Question: I want to create an MKOverlay that groups a few MKShapes together, but I'm having problems with the composited MKOverlayRenderer.
I'd like to avoid doing these all as separate MKOverlays and MKOverlayRenderers, because a) that's a lot of files and b) they're conceptually the same thing.
Here's what I have. From MyOverlay.h:
'''
@property (nonatomic) CLLocationCoordinate2D coordinate;
@property (nonatomic, readonly) MKMapRect boundingMapRect;
@property (strong, nonatomic, readonly) MKCircle *circle;
@property (strong, nonatomic, readonly) MKCircle *editCircle;
@property (strong, nonatomic, readonly) MKPolyline *radiusLine;
'''
From MyOverlay.m:
'''
- (id)initWithCoordinate:(CLLocationCoordinate2D)coordinate {
self = [super init];
if (self) {
_coordinate = coordinate;
_circle = [MKCircle circleWithCenterCoordinate:_coordinate radius:_radius];
_editCircle = [MKCircle circleWithCenterCoordinate:_coordinate radius:_radius * 0.1];
CLLocationCoordinate2D offset = [self translateCoord:_coordinate distanceLat:0.0 distanceLong:_radius];
CLLocationCoordinate2D coords[2];
coords[0] = _coordinate;
coords[1] = offset;
_radiusLine = [MKPolyline polylineWithCoordinates:coords count:2];
_boundingMapRect = MKMapRectUnion(MKMapRectUnion(_circle.boundingMapRect, _editCircle.boundingMapRect), _radiusLine.boundingMapRect);
}
return self;
}
'''
From MyOverlayRenderer.m:
'''
@interface MyOverlayRenderer ()
@property (nonatomic, strong) MKCircleRenderer *circleRenderer;
@property (nonatomic, strong) MKCircleRenderer *editCircleRenderer;
@property (nonatomic, strong) MKPolylineRenderer *radiusLineRenderer;
@property (nonatomic) MKMapRect circleBoundingMapRect;
@property (nonatomic) MKMapRect editCircleBoundingMapRect;
@property (nonatomic) MKMapRect radiusLineBoundingMapRect;
@end
@implementation MyOverlayRenderer
- (instancetype)initWithMyOverlay:(MyOverlay *)overlay {
self = [super initWithOverlay: overlay];
if (self) {
_circleRenderer = [[MKCircleRenderer alloc] initWithCircle: overlay.circle];
_circleRenderer.lineWidth = 2.0;
_circleRenderer.strokeColor = overlay.color;
_circleBoundingMapRect = overlay.circle.boundingMapRect;
CGFloat red, green, blue, alpha;
[overlay.color getRed:&red green:&green blue:&blue alpha:&alpha];
_circleRenderer.fillColor = [UIColor colorWithRed:red green:green blue:blue alpha:alpha * 0.2];
_editCircleRenderer = [[MKCircleRenderer alloc] initWithCircle:overlay.editCircle];
_editCircleRenderer.fillColor = overlay.color;
_editCircleBoundingMapRect = overlay.editCircle.boundingMapRect;
_radiusLineRenderer = [[MKPolylineRenderer alloc] initWithPolyline:overlay.radiusLine];
_radiusLineRenderer.lineWidth = 1.5;
_radiusLineRenderer.strokeColor = overlay.color;
_radiusLineRenderer.lineDashPattern = @[@2.0, @2.0];
_radiusLineBoundingMapRect = overlay.radiusLine.boundingMapRect;
}
return self;
}
- (void)drawMapRect:(MKMapRect)mapRect zoomScale:(MKZoomScale)zoomScale inContext:(CGContextRef)context {
double x = MKMapRectGetMidX(mapRect);
double y = MKMapRectGetMidY(mapRect);
CGContextSaveGState(context);
[_circleRenderer drawMapRect:_circleBoundingMapRect zoomScale:zoomScale inContext:context];
CGContextRestoreGState(context);
CGContextSaveGState(context);
CGContextMoveToPoint(context, x, y);
[_editCircleRenderer drawMapRect:_editCircleBoundingMapRect zoomScale:zoomScale inContext:context];
CGContextRestoreGState(context);
CGContextMoveToPoint(context, x, y);
[_radiusLineRenderer drawMapRect:_radiusLineBoundingMapRect zoomScale:zoomScale inContext:context];
}
'''
The results are ugly. The radiusLine should originate at the center of the circle, and the editCircle should be along the edge of the circle.

I believe my error is in the 'drawMapRect:zoomScale:inContext:' method -- this is just the latest code I tried there -- but am not sure what the error is....
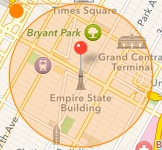
Answer: Yep, the problem was in 'drawMapRect:zoomScale:inContext:'. I had to translate to the origins of each of the elements in my composite before drawing them. This works:
'''
- (void)drawMapRect:(MKMapRect)mapRect zoomScale:(MKZoomScale)zoomScale inContext:(CGContextRef)context {
CGPoint p;
CGContextSaveGState(context);
p = [self pointForMapPoint:_circleMapRect.origin];
CGContextTranslateCTM(context, p.x, p.y);
[_circleRenderer drawMapRect:_circleBoundingMapRect zoomScale:zoomScale inContext:context];
CGContextRestoreGState(context);
CGContextSaveGState(context);
p = [self pointForMapPoint:_editCircleBoundingMapRect.origin];
CGContextTranslateCTM(context, p.x, p.y);
[_editCircleRenderer drawMapRect:_editCircleBoundingMapRect zoomScale:zoomScale inContext:context];
CGContextRestoreGState(context);
CGContextSaveGState(context);
p = [self pointForMapPoint:_radiusLineBoundingMapRect.origin];
CGContextTranslateCTM(context, p.x, p.y);
[_radiusLineRenderer drawMapRect:_radiusLineBoundingMapRect zoomScale:zoomScale inContext:context];
CGContextRestoreGState(context);
}
'''